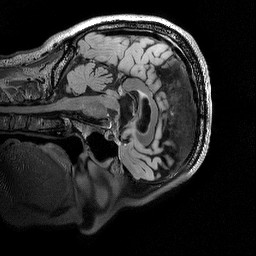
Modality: T2w
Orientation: sagittal
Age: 56
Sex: male
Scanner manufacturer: siemens
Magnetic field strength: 3 T
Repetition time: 5 s
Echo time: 0.386 s